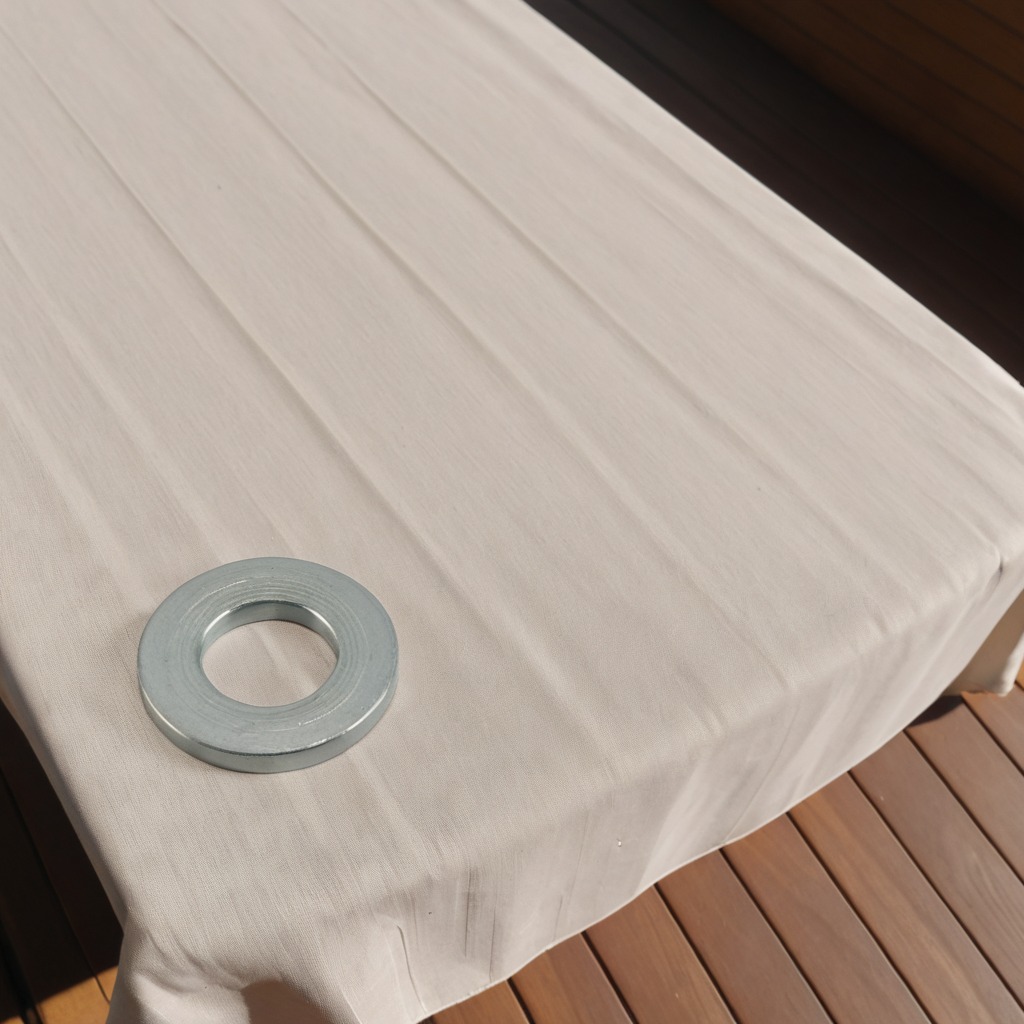
A flat metal washer lying on the wooden table in an outdoor workshop during daytime bright natural light soft shadows worn but beneath the cloth.